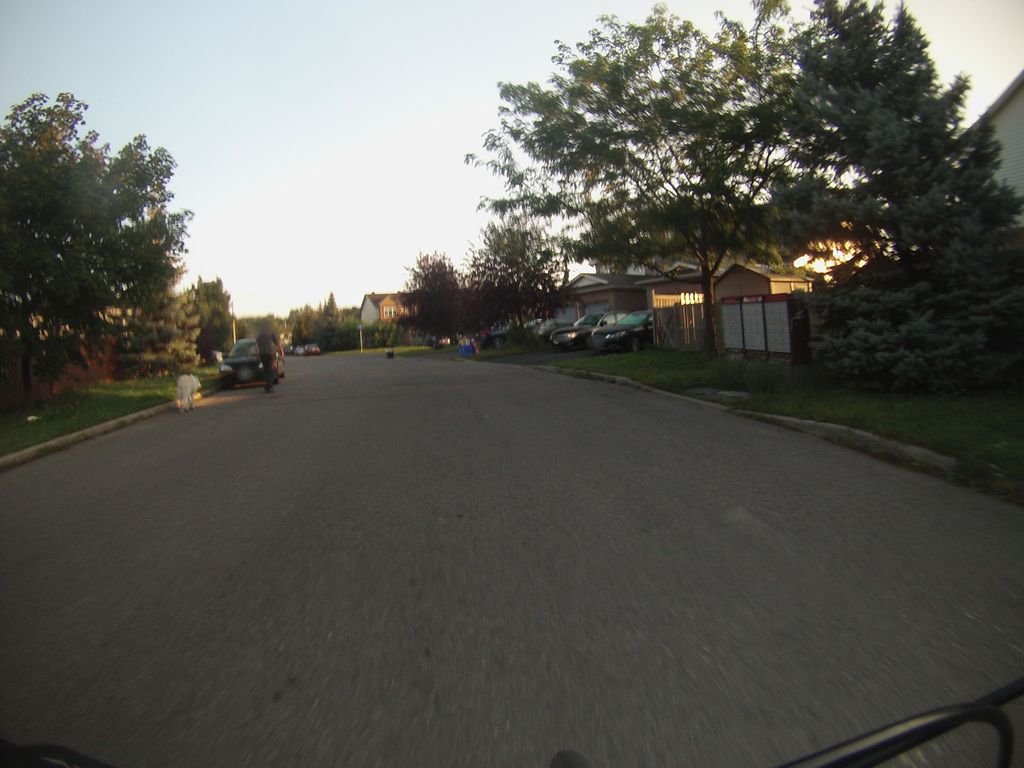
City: ottawa-gatineau